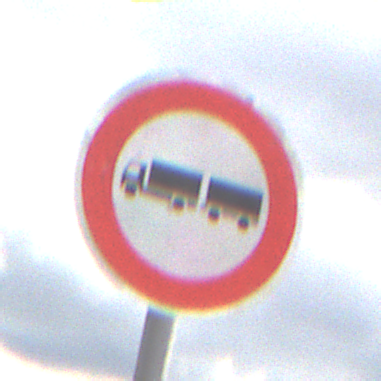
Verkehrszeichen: VerbotLastkraftwagenMitAnhaenger
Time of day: MorningAfternoon
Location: Outdoor (Suburban)
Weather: PartlyCloudy
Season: NotSpecified
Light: Natural